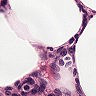
Metastatic tissue present: no